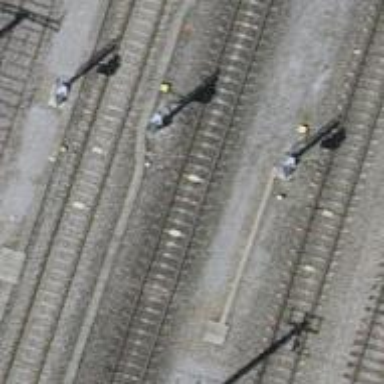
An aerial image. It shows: Railway signal.